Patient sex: F
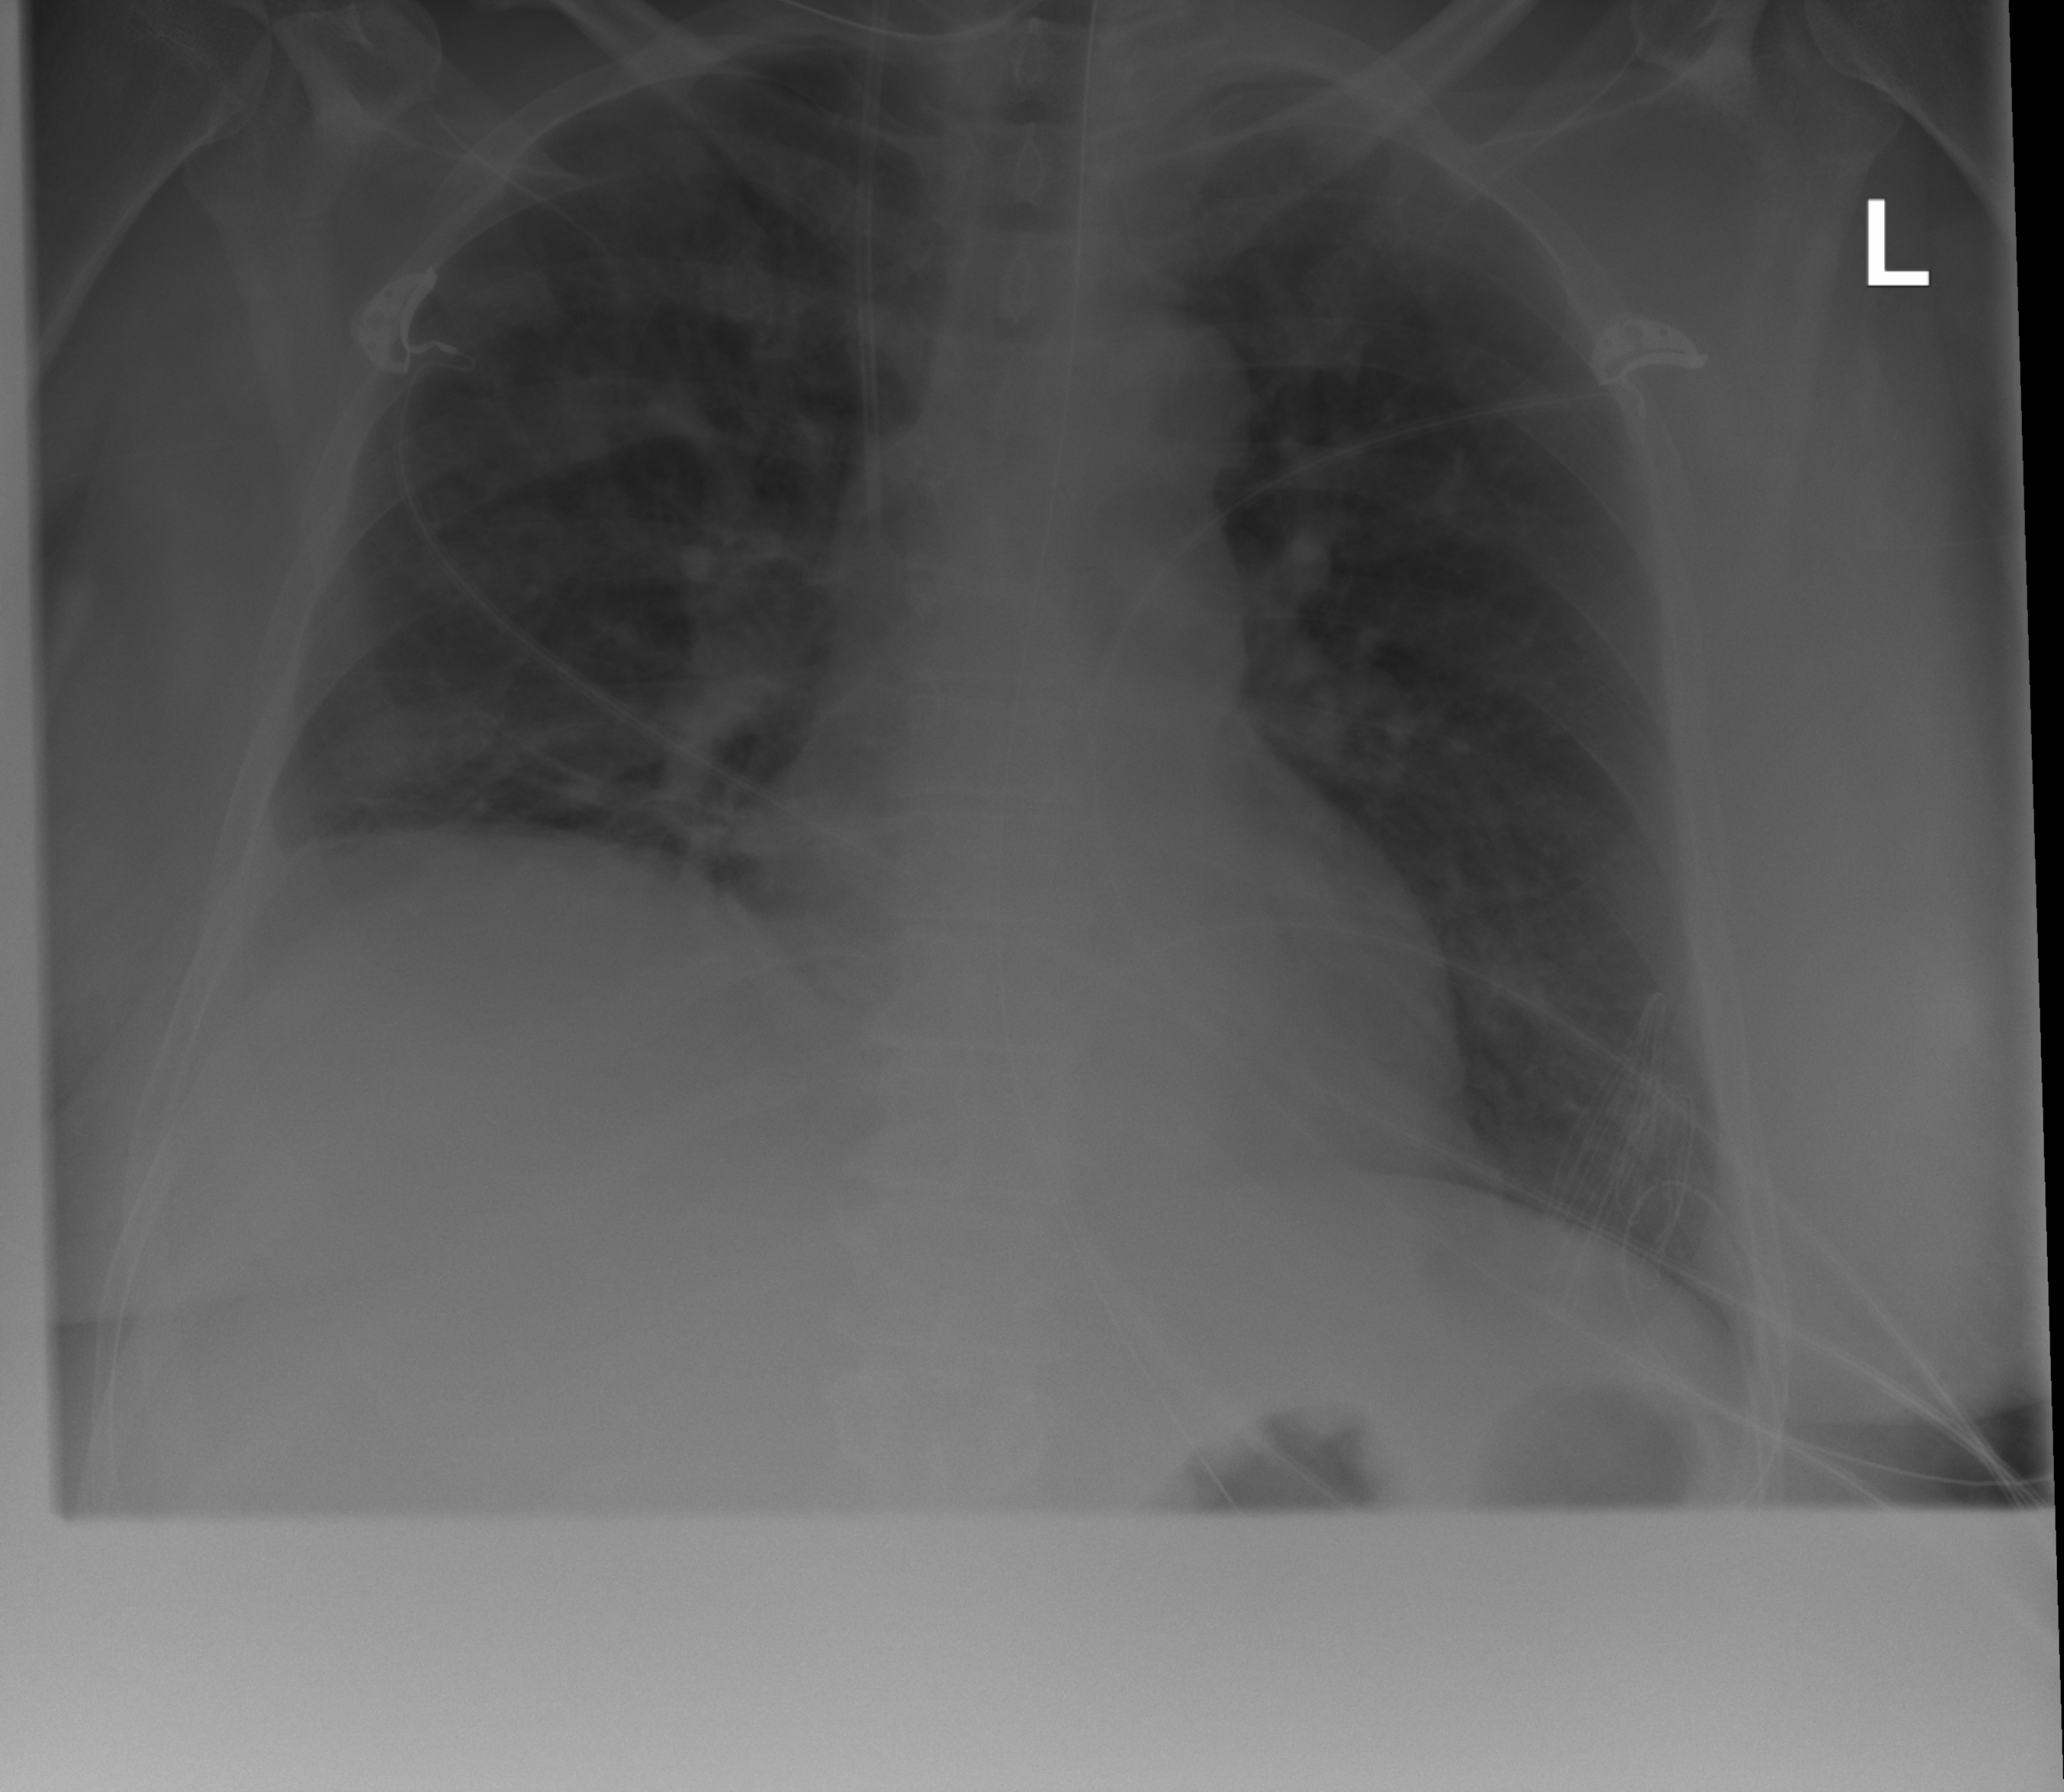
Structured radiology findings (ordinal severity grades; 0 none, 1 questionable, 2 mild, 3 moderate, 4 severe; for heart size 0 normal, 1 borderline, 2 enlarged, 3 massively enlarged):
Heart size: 0
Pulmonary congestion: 2
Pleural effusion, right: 2
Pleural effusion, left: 0
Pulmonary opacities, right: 2
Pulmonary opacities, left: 0
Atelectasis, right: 2
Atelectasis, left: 2